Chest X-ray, AP view. Patient: 64 years old, sex F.
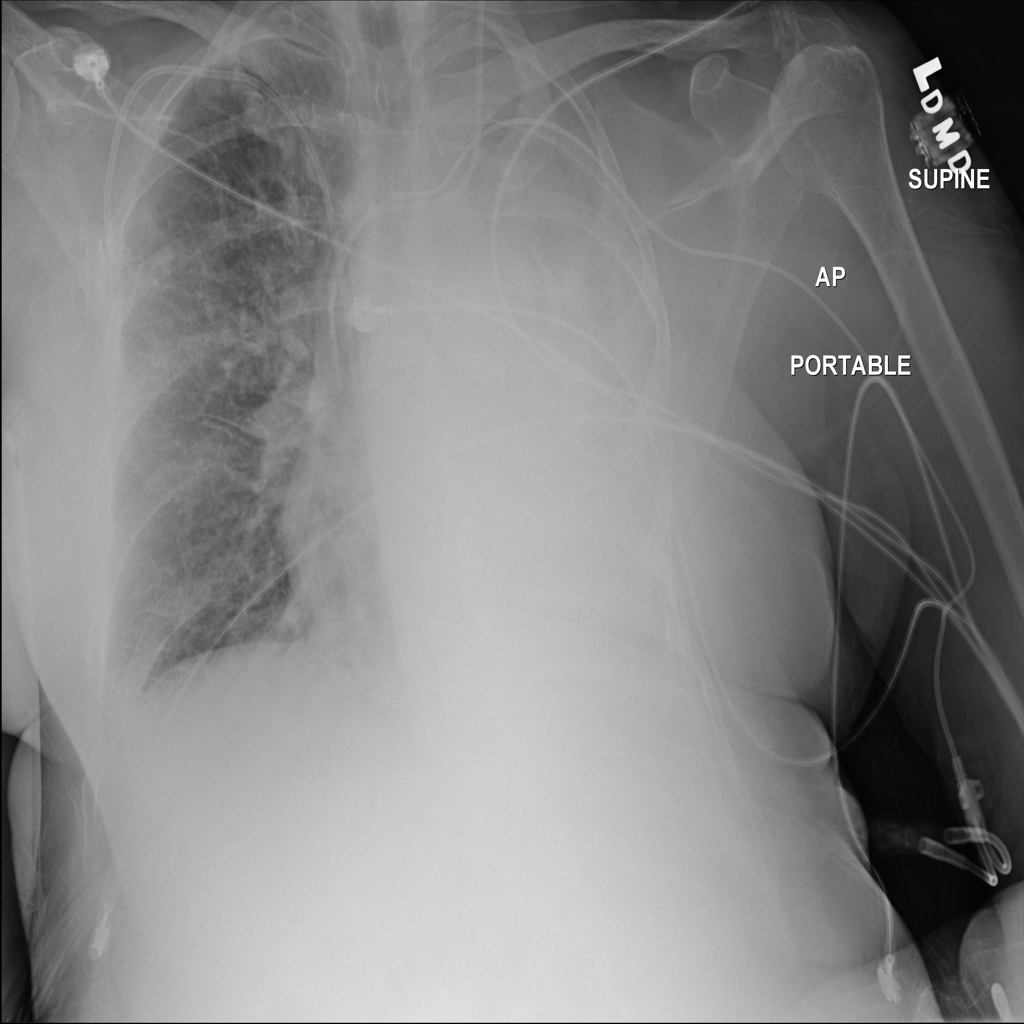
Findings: Infiltration